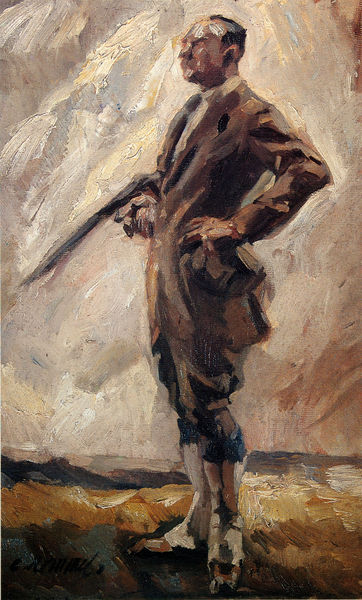
Titel: Herrenjäger
Künstler: Conrad Hommel
Standort: München
Institution: Galerie Bernd Dürr
Schlagwörter: dunkel, gemälde, himmel, mann, weiß, wolken, landschaft, ocker, braun, frisur, blick, rock, anzug, mütze, arme, falten, stehen, hände, porträt, erde, feld, ferne, horizont, pastos, boden, haare, stock, haltung, aufrecht, regen, strümpfe, stolz, waffe, jagd, jäger, gewehr, hüfte, kniebundhose, jackentasche, corinth   isch, knickerbocker, lotto